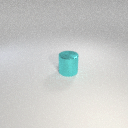
large cyan metal cylinder